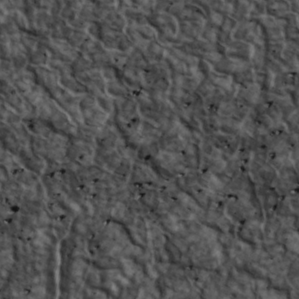
Label: non_frost